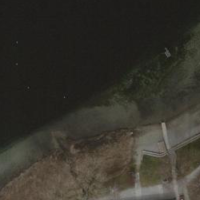
EUNIS habitat code: 14
Species observed at this site:
Milvus milvus
Episyrphus balteatus
Podiceps cristatus